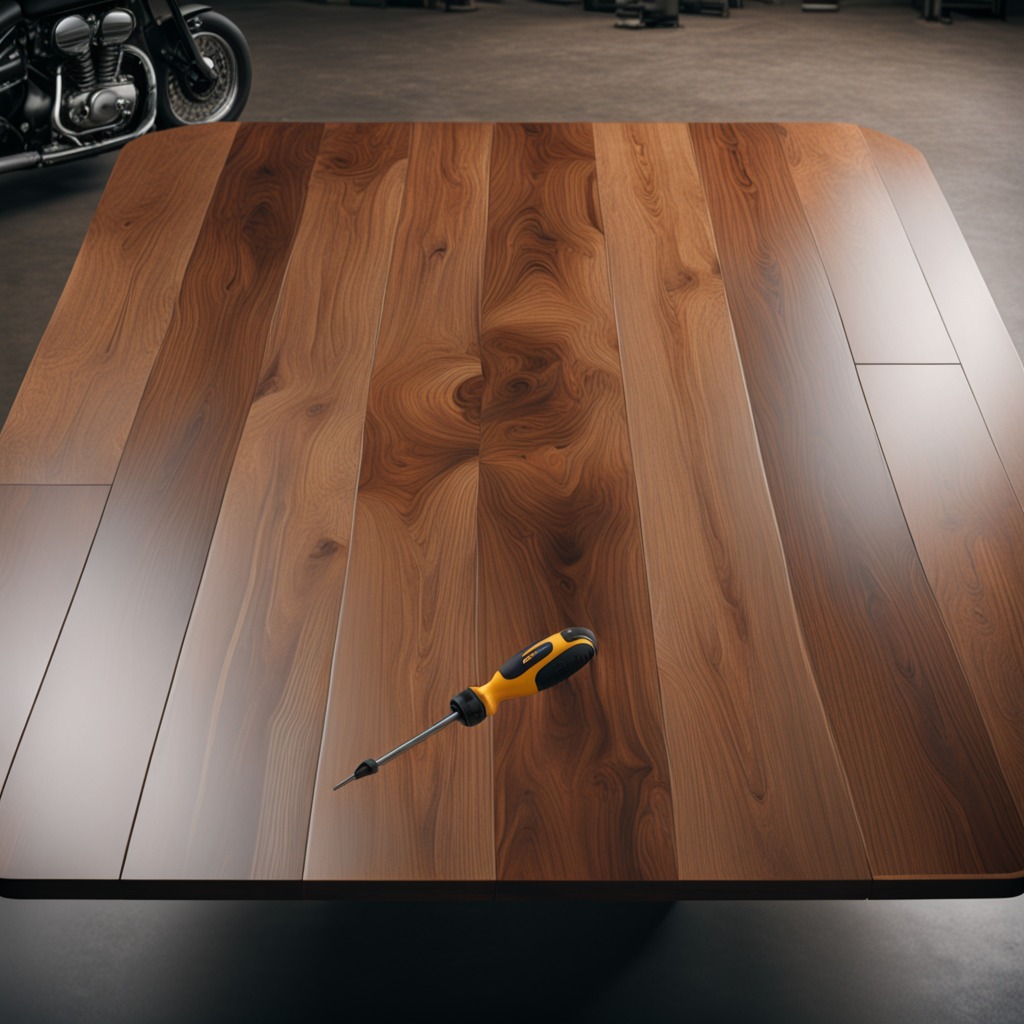
A screwdriver lies on the oil-spilled wooden table in a vintage motorcycle garage.